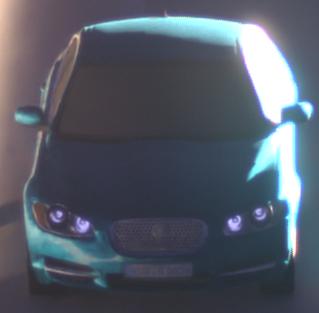
Make: Jaguar
Model: XF 3.0 V6
Detailed model: XF (X250) Limousine
Model produced from: 2010/02
Model produced until: 2010/10
Doors: 4
Color: blue
Road condition: dry road
Daytime: sunrise or sunset
Contrast: high contrast